Question: I have an application in which I am getting current location at the first page. In India Application is working fine and getting current location. When we run the application in US, application is getting crashed at the first page itself and throwing IllegalArgumentException.

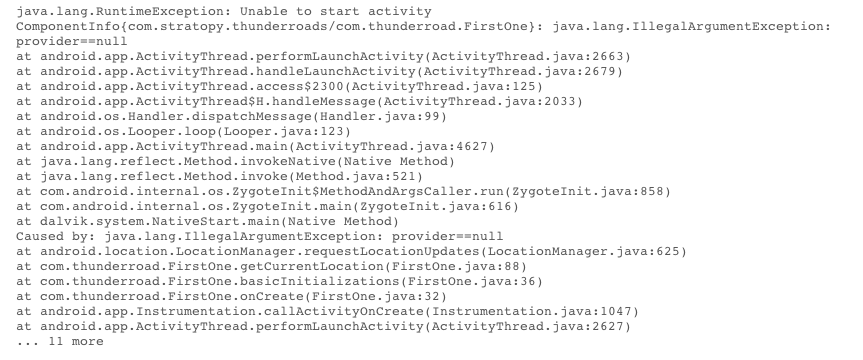
Answer: The phone doesn't have any provider enabled to detect the location, i.e it is neither connected to 'GPS' nor 'WI-FI', in which case the provider is being passed as null. This is assuming that you are providing 'provider' argument to 'requestLocationUpdates()' function by, finding the best provider, which will return null, if it can't find any.
I would first check if any provider is enabled, before proceeding any further in to this matter. To avoid passing null as a provider, check if the provider is null before calling for location update.
'''
if (provider != null) {
requestLocationUpdates()
} else {
// alert user asking him to enable one of the providers.
}
'''
This is how you do it.
HTH.